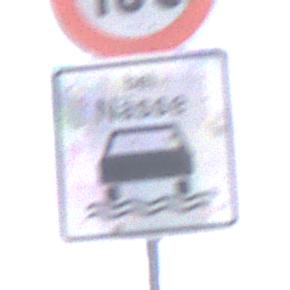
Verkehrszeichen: BeiNaesse
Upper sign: Geschwindigkeit130
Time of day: Midday
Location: Outdoor (Nature)
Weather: PartlyCloudy
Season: NotSpecified
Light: Natural